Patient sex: M
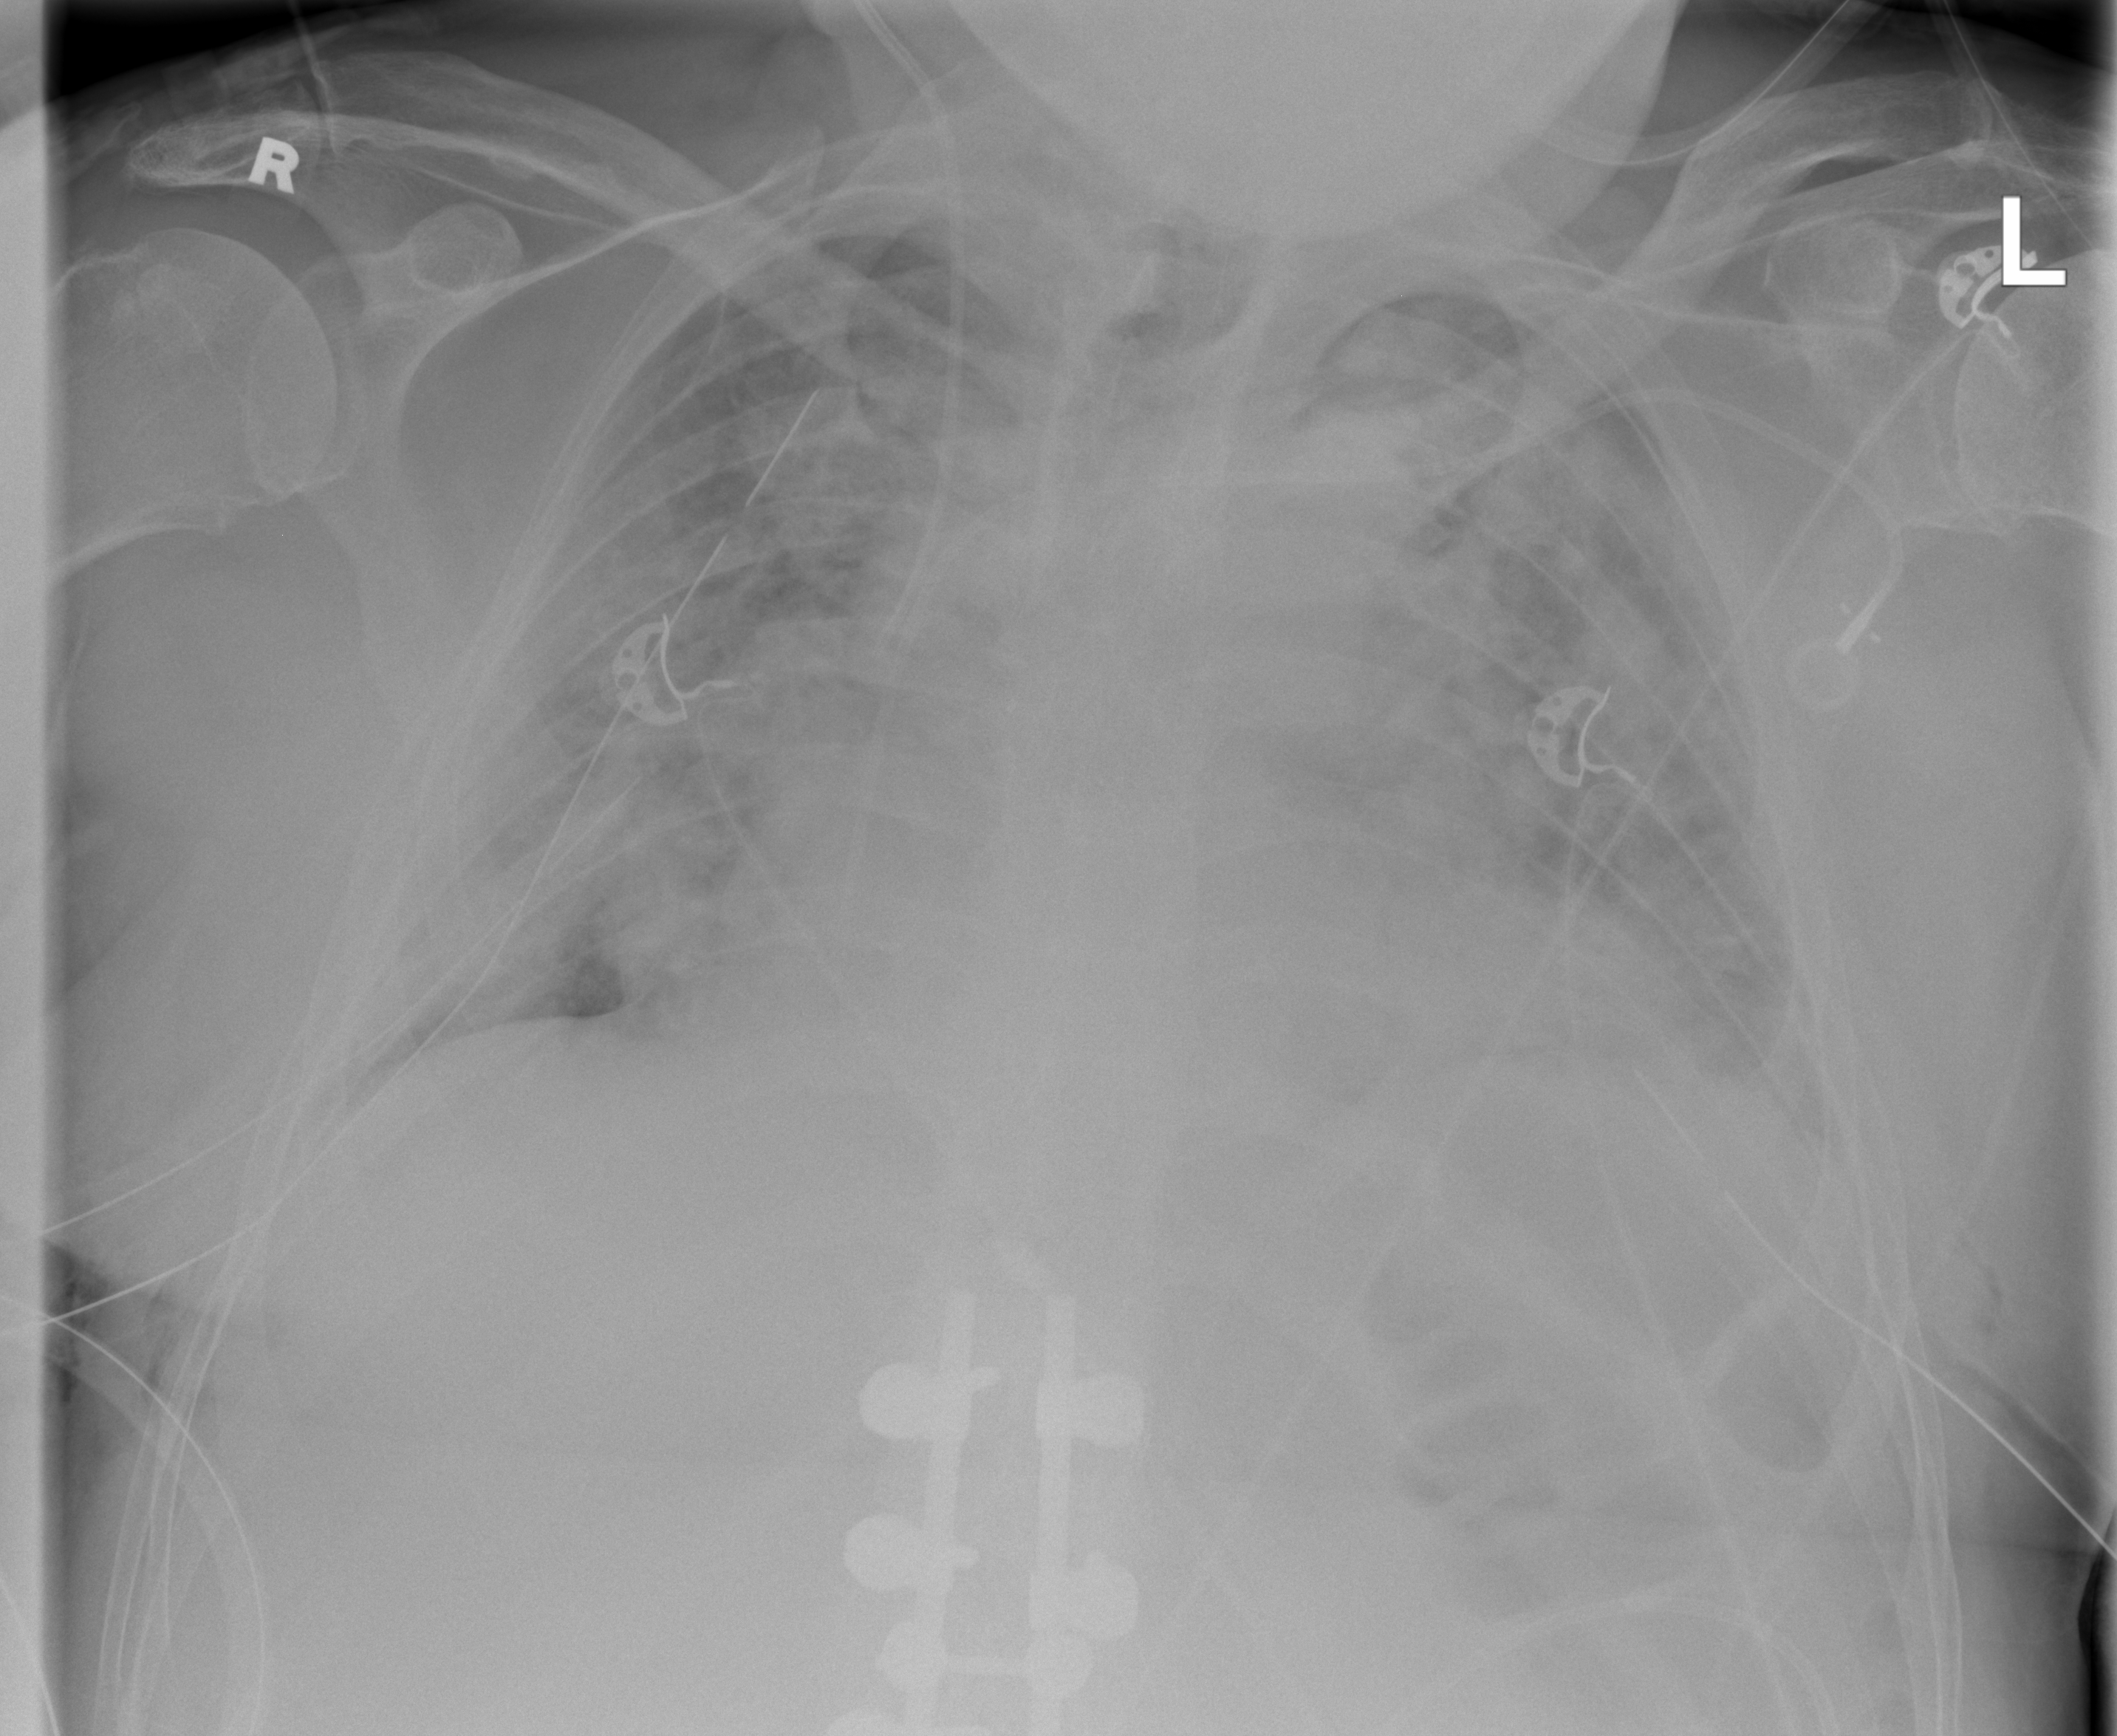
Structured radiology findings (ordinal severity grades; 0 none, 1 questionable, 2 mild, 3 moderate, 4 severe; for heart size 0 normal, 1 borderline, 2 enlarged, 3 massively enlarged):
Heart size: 3
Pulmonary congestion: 3
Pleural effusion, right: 2
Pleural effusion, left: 2
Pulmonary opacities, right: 3
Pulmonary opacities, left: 3
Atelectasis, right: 3
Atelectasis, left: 3